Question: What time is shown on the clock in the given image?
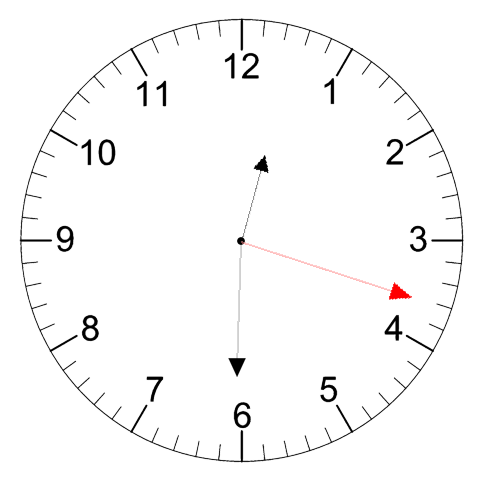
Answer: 12:30:18